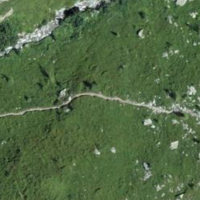
EUNIS habitat code: 23
Species observed at this site:
Lonicera caerulea